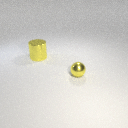
small yellow metal sphere in front of large yellow metal cylinder